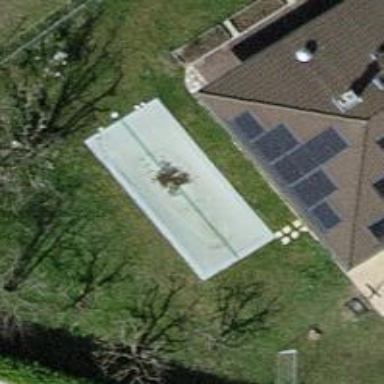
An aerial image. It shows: Swimming pool located in leisure land.